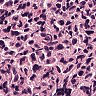
Metastatic tissue present: yes